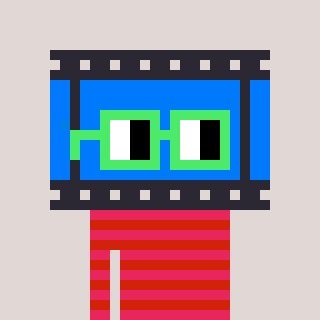
a pixel art character with square light green glasses, a film strip-shaped head and a red-colored body on a warm background